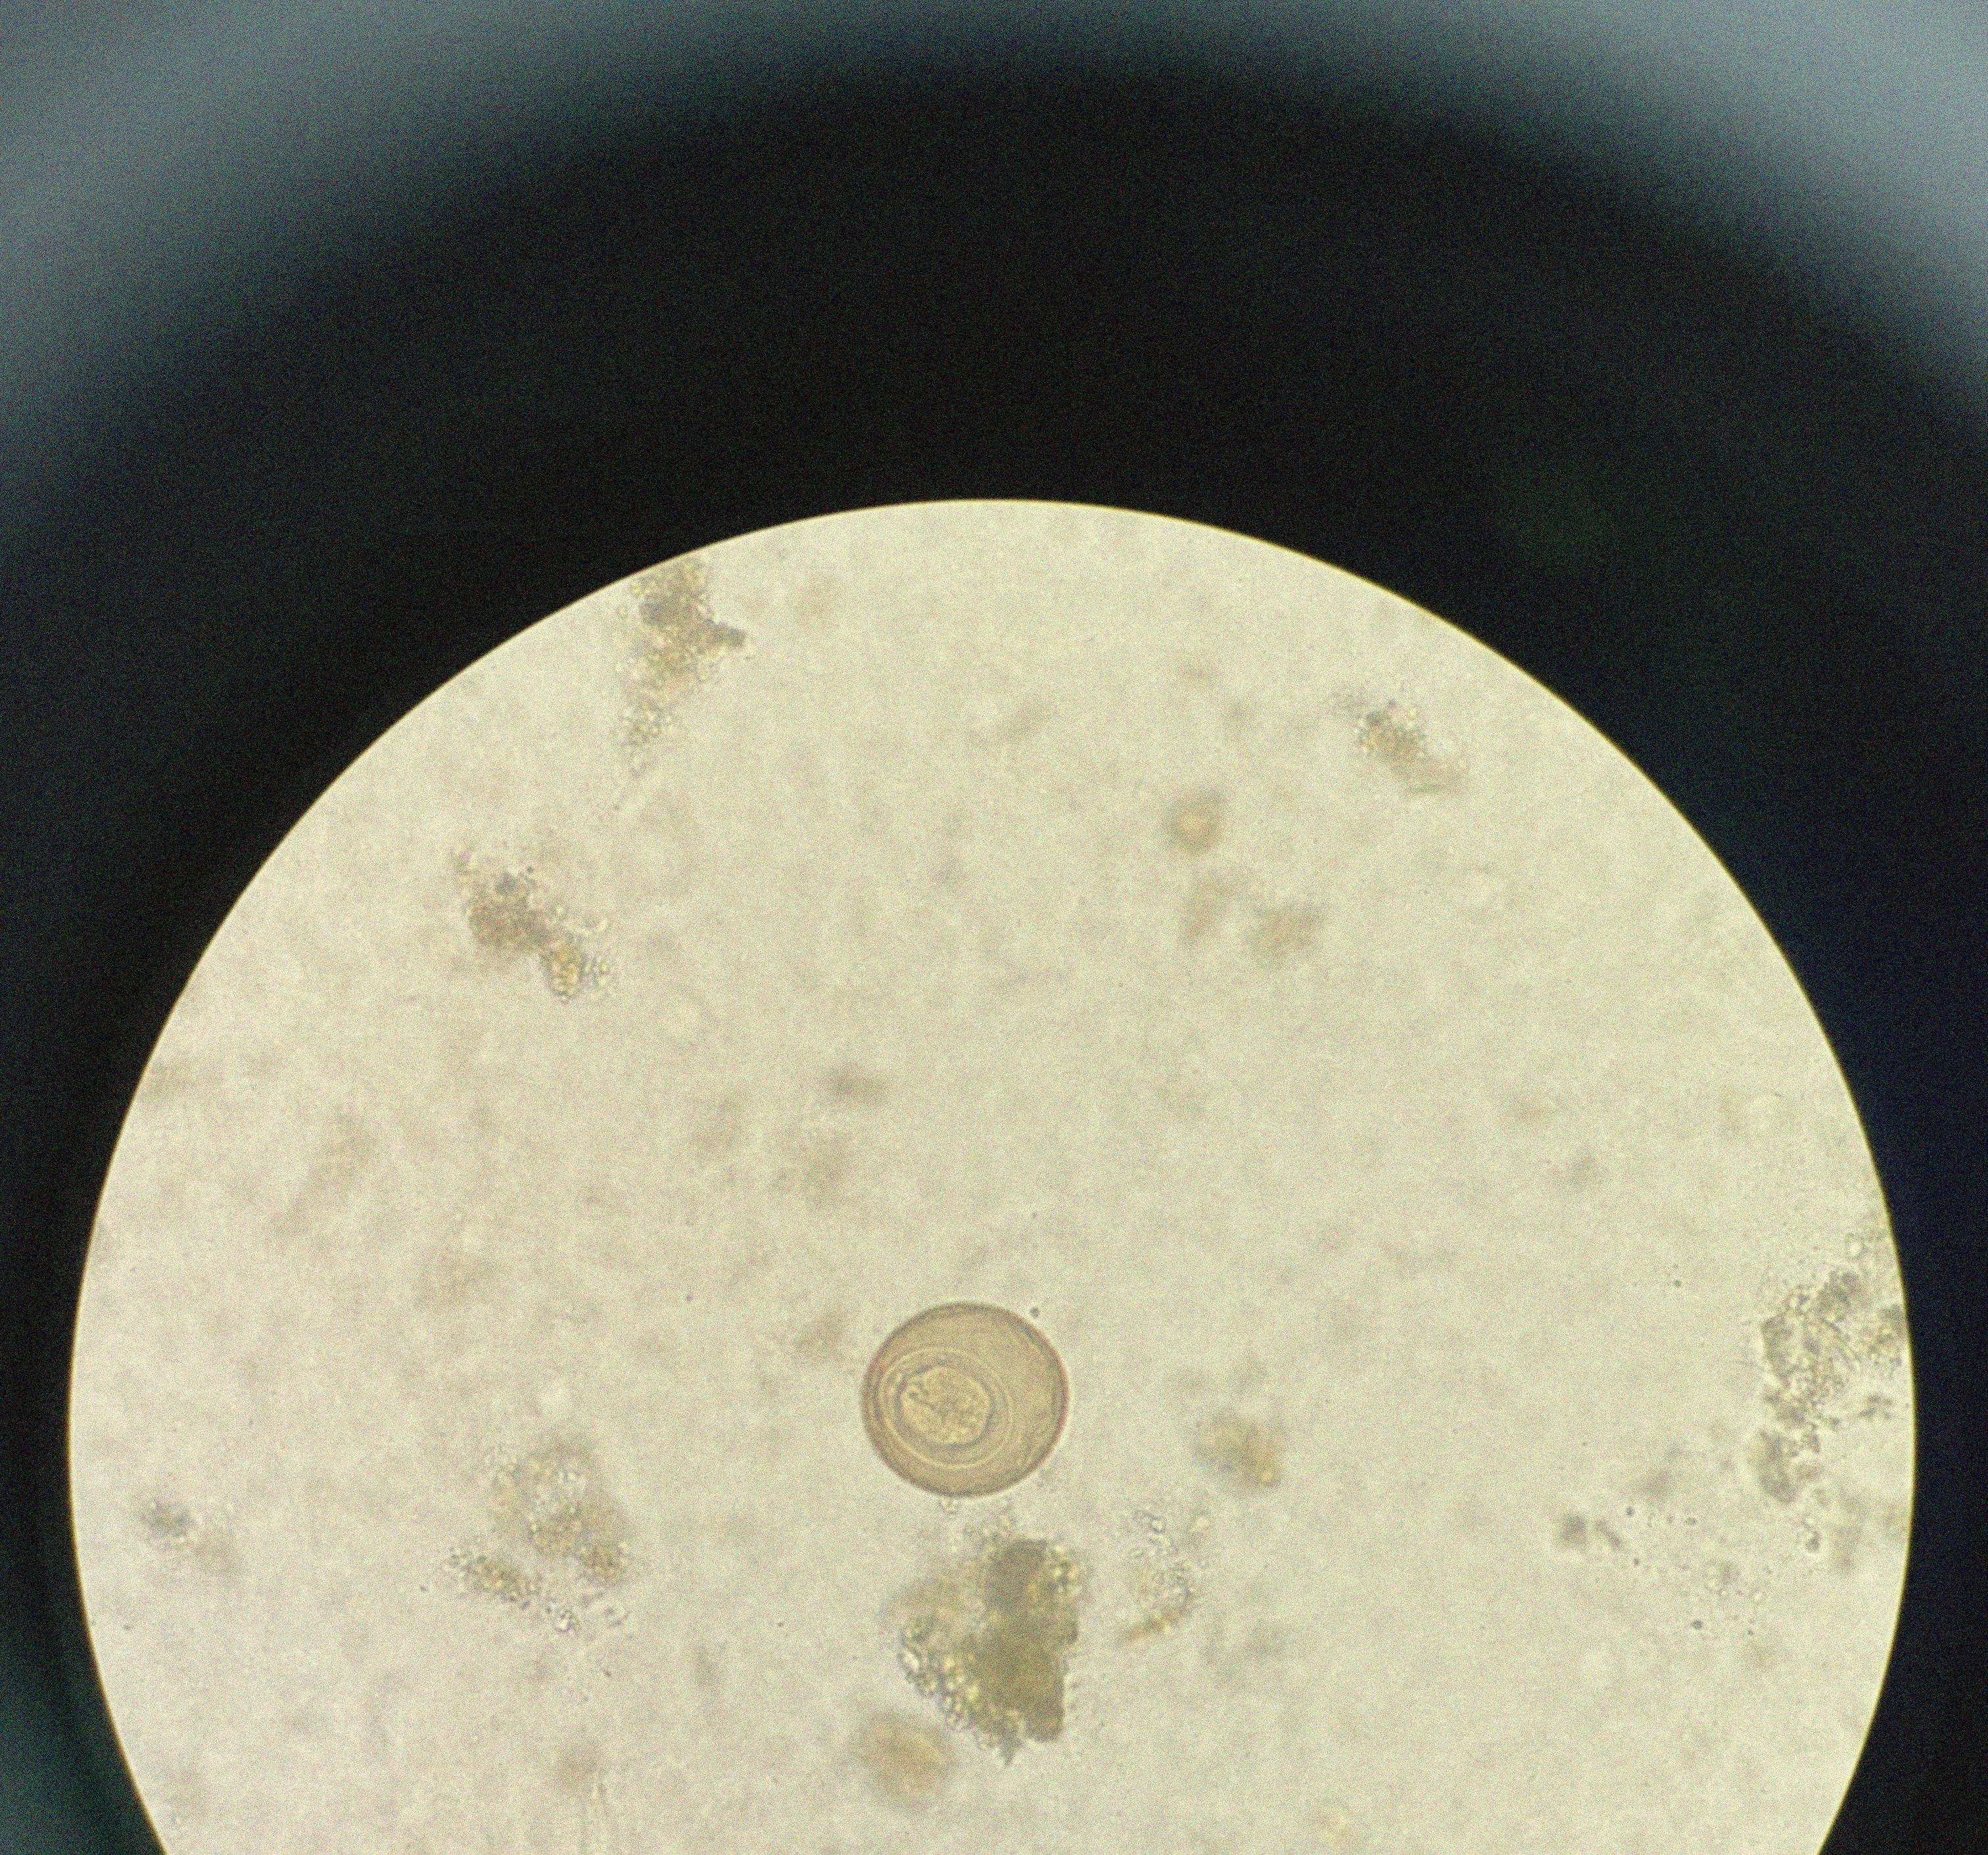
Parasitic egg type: Hymenolepis diminuta